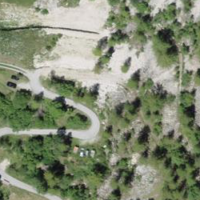
EUNIS habitat code: 31
Species observed at this site:
Clinopodium vulgare
Stachys recta
Ononis natrix
Vincetoxicum hirundinaria
Saponaria ocymoides